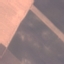
Land use / land cover: AnnualCrop